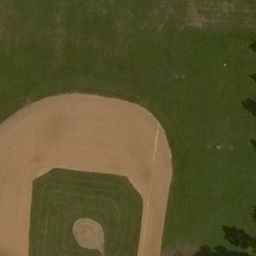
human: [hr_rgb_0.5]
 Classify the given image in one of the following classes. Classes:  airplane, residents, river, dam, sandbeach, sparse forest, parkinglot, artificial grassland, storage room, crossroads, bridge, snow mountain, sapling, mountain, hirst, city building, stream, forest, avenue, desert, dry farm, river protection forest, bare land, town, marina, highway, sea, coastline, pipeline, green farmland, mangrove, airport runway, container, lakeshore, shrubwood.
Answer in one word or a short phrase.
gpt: artificial grassland